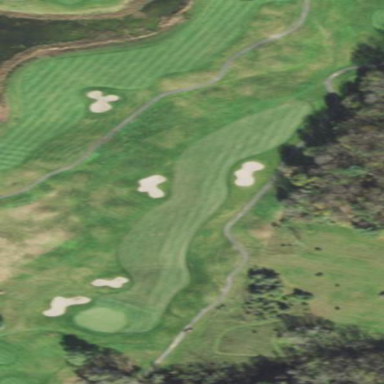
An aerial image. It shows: Area with grass used as rough in golf course.